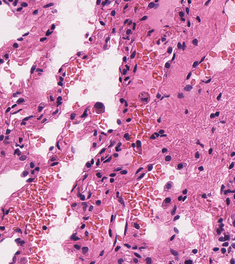
Tumor epithelial tissue: no
Tumor-associated stroma tissue: no
Normal tissue: yes